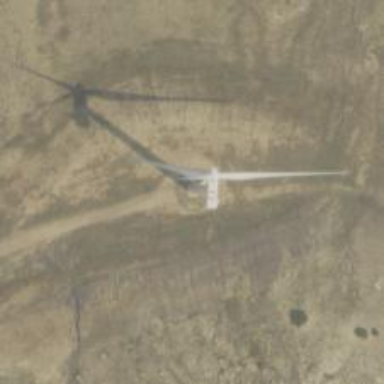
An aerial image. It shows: Wind generator of the horizontal axis type made by Vestas.